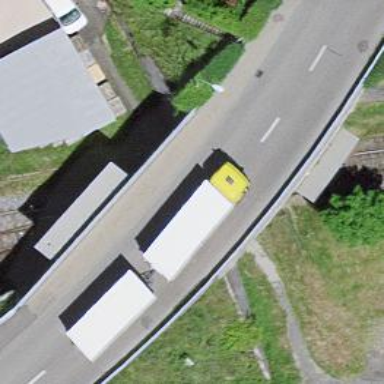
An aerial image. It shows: Primary highway bridge with asphalt surface and sidewalk on the left.